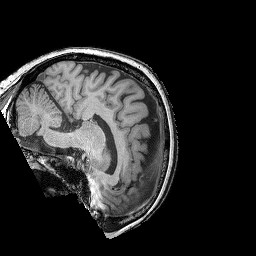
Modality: T1w
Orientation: sagittal
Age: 46
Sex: female
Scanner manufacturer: siemens
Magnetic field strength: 3 T
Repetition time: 2.25 s
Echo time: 0.00411 s